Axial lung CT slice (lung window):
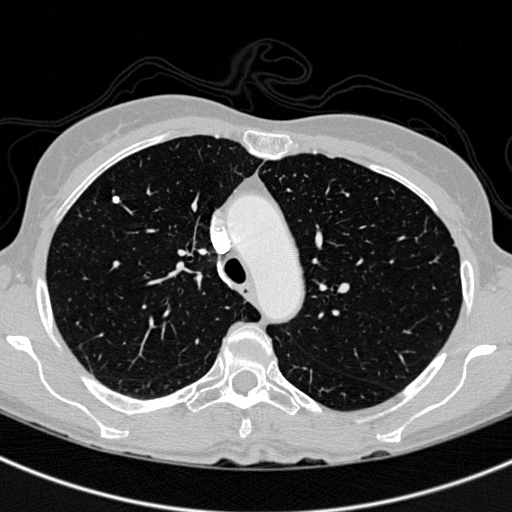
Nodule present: yes
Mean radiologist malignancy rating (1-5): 1